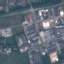
Land use / land cover: Industrial